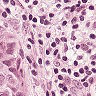
Metastatic tissue present: yes